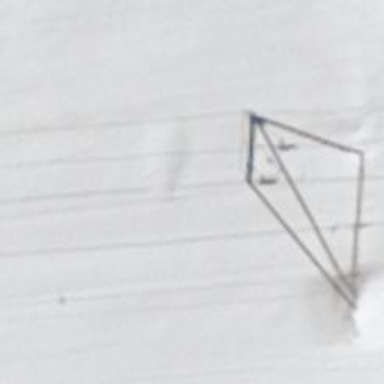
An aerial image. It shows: Pylon for aerialway.